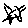
Label: sun